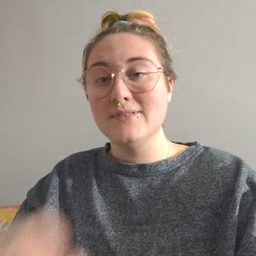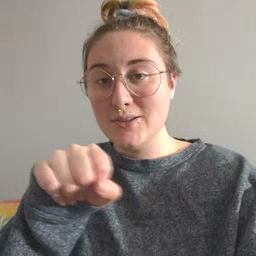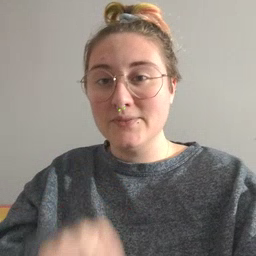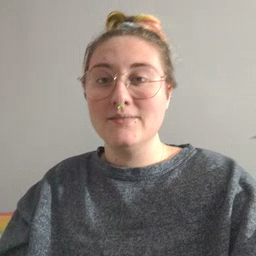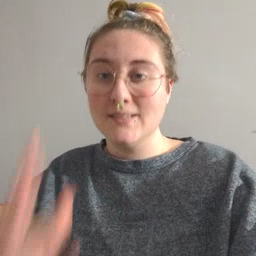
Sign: shoe